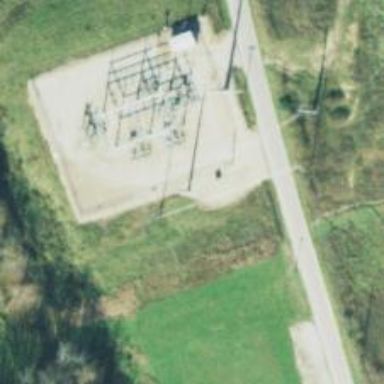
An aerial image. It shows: Power tower.